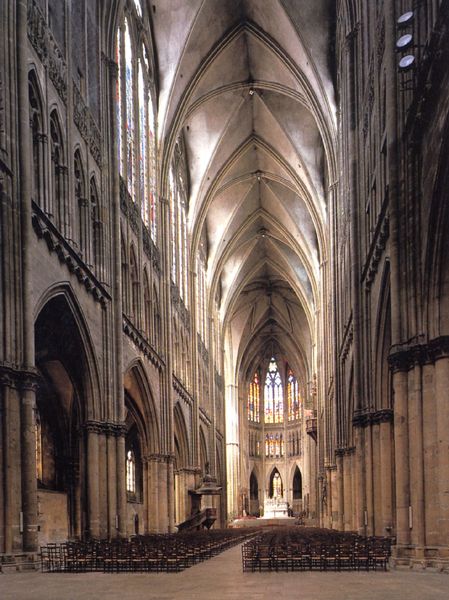
Titel: Kathedrale Saint-Étienne in Metz
Standort: Metz, Saint-Étienne (EU - F)
Schlagwörter: fenster, glas, mitte, stühle, säulen, architektur, stein, kirche, decke, gotik, schiff, sitze, bogen, perspektive, hof, pilaster, spitz, hoch, foto, fotografie, bögen, gang, gewölbe, dom, mosaik, beten, altar, bänke, kathedrale, kirchenschiff, gotisch, kanzel, kreuzgrat, kreuzgratgewölbe, obergaden, spitzbogen, zentral, romanik, masswerk, kreuzgang, vierung, spitzdach, baukunst, kiche, kirchr, mittelater, stüle, fenstermosaik